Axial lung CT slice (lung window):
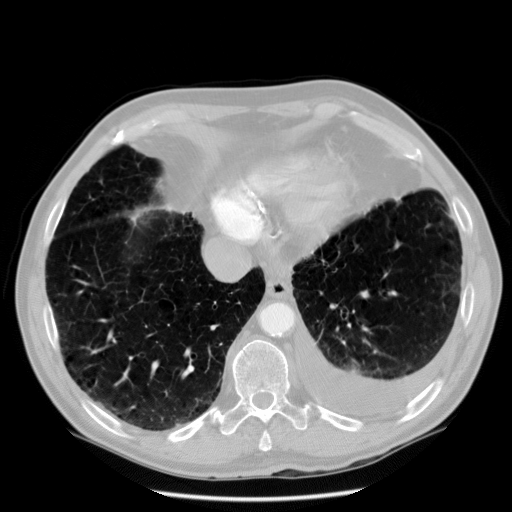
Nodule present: no